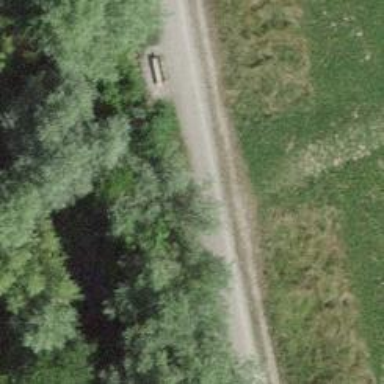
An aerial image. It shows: Bench for seating.